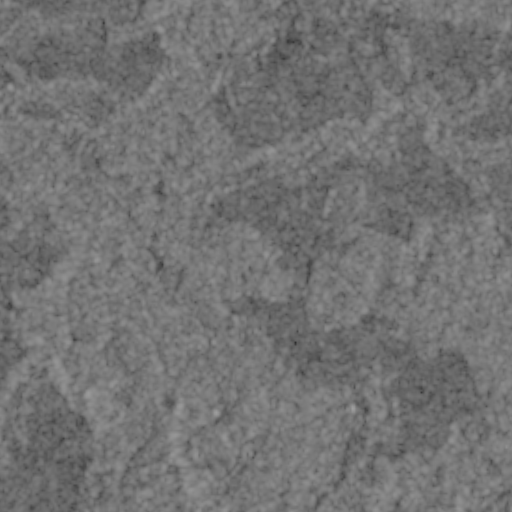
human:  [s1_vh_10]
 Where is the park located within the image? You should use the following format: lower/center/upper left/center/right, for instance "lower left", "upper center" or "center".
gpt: The park is located in the upper center of the image.
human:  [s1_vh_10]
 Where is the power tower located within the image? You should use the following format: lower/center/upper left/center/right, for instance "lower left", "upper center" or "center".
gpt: The power tower is located in the lower right of the image.
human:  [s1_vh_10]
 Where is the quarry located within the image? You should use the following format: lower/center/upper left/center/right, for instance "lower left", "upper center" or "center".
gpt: The quarry is located in the upper center of the image.
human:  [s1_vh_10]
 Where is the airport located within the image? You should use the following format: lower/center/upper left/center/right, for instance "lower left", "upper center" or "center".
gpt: There is no airport in the image.

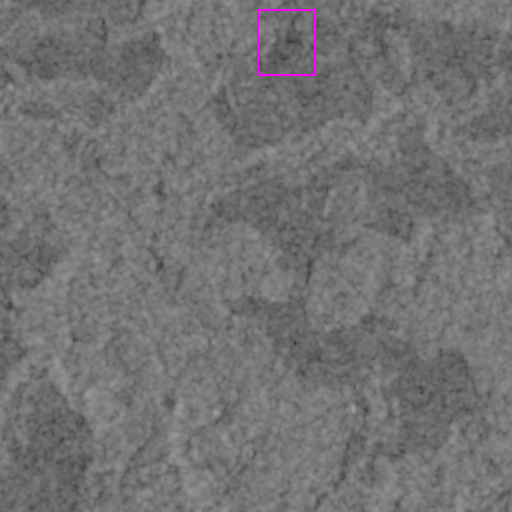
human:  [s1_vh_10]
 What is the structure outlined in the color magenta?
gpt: The structure outlined in magenta is a quarry.
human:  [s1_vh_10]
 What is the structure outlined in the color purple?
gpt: There is no purple outline.